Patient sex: F
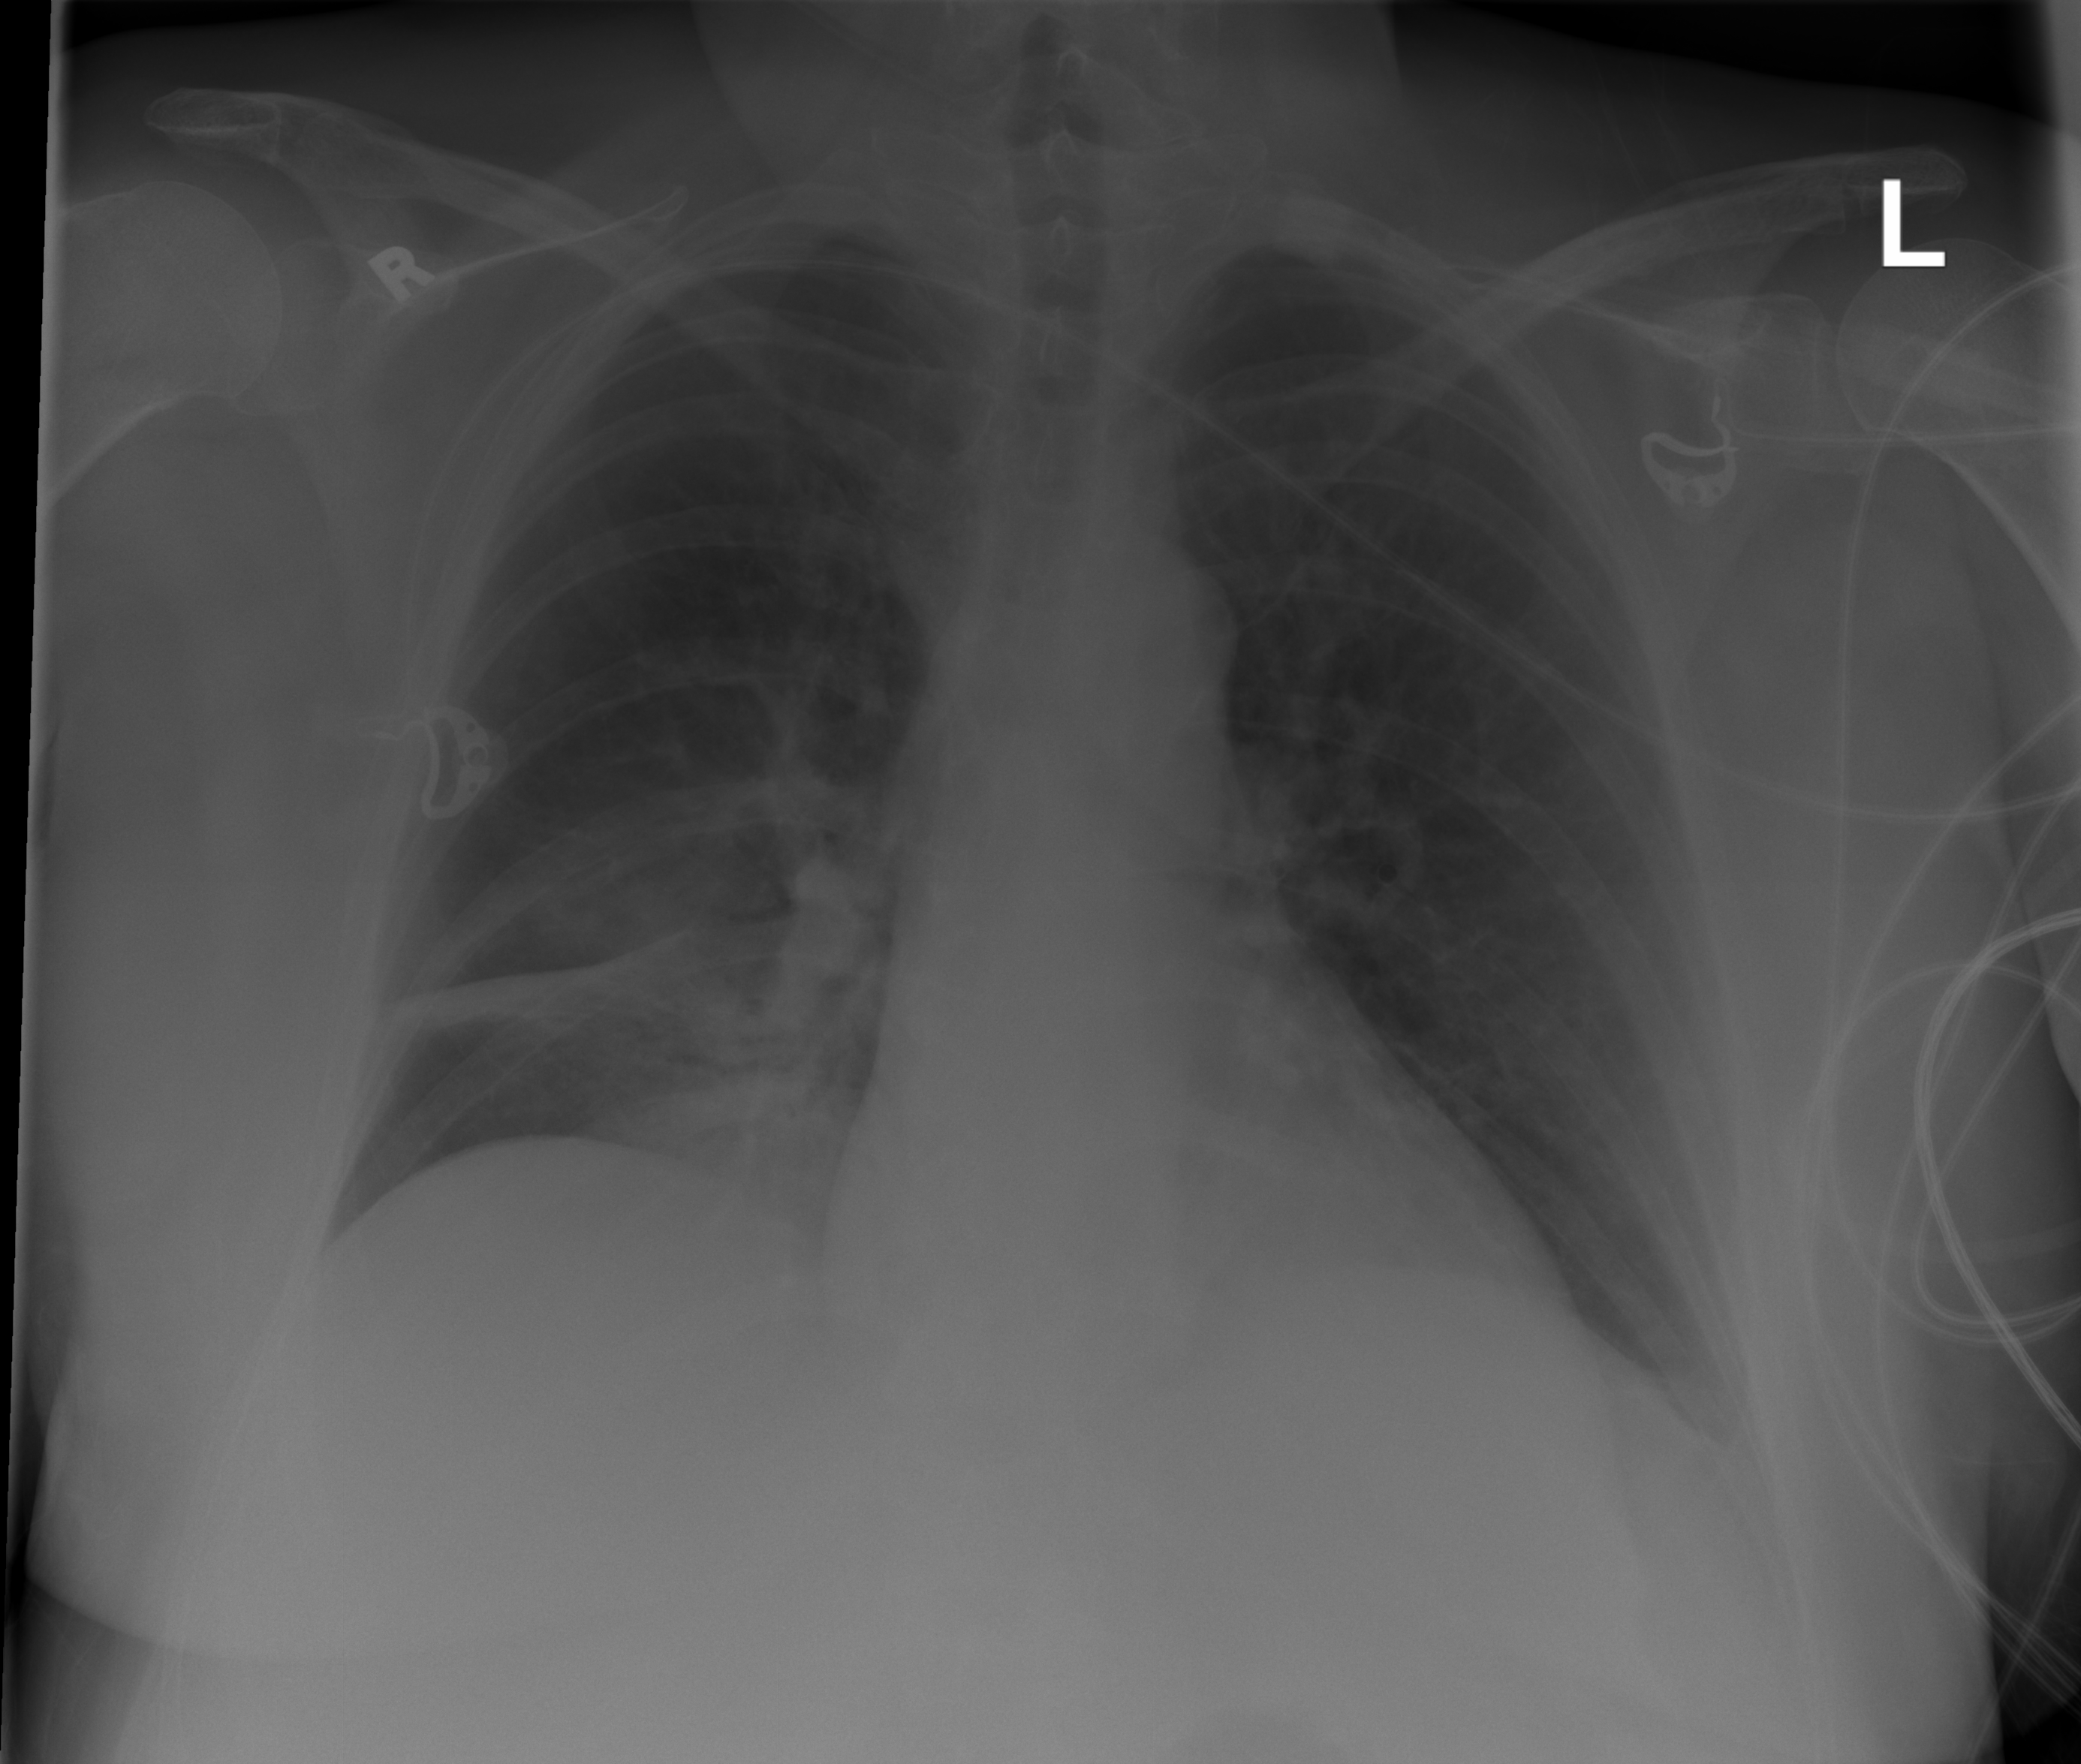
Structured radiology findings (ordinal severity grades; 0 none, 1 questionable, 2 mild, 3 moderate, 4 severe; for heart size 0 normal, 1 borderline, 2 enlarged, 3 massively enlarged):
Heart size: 0
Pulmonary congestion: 0
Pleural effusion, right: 0
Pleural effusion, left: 0
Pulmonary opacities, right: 2
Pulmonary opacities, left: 0
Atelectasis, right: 2
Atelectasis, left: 0